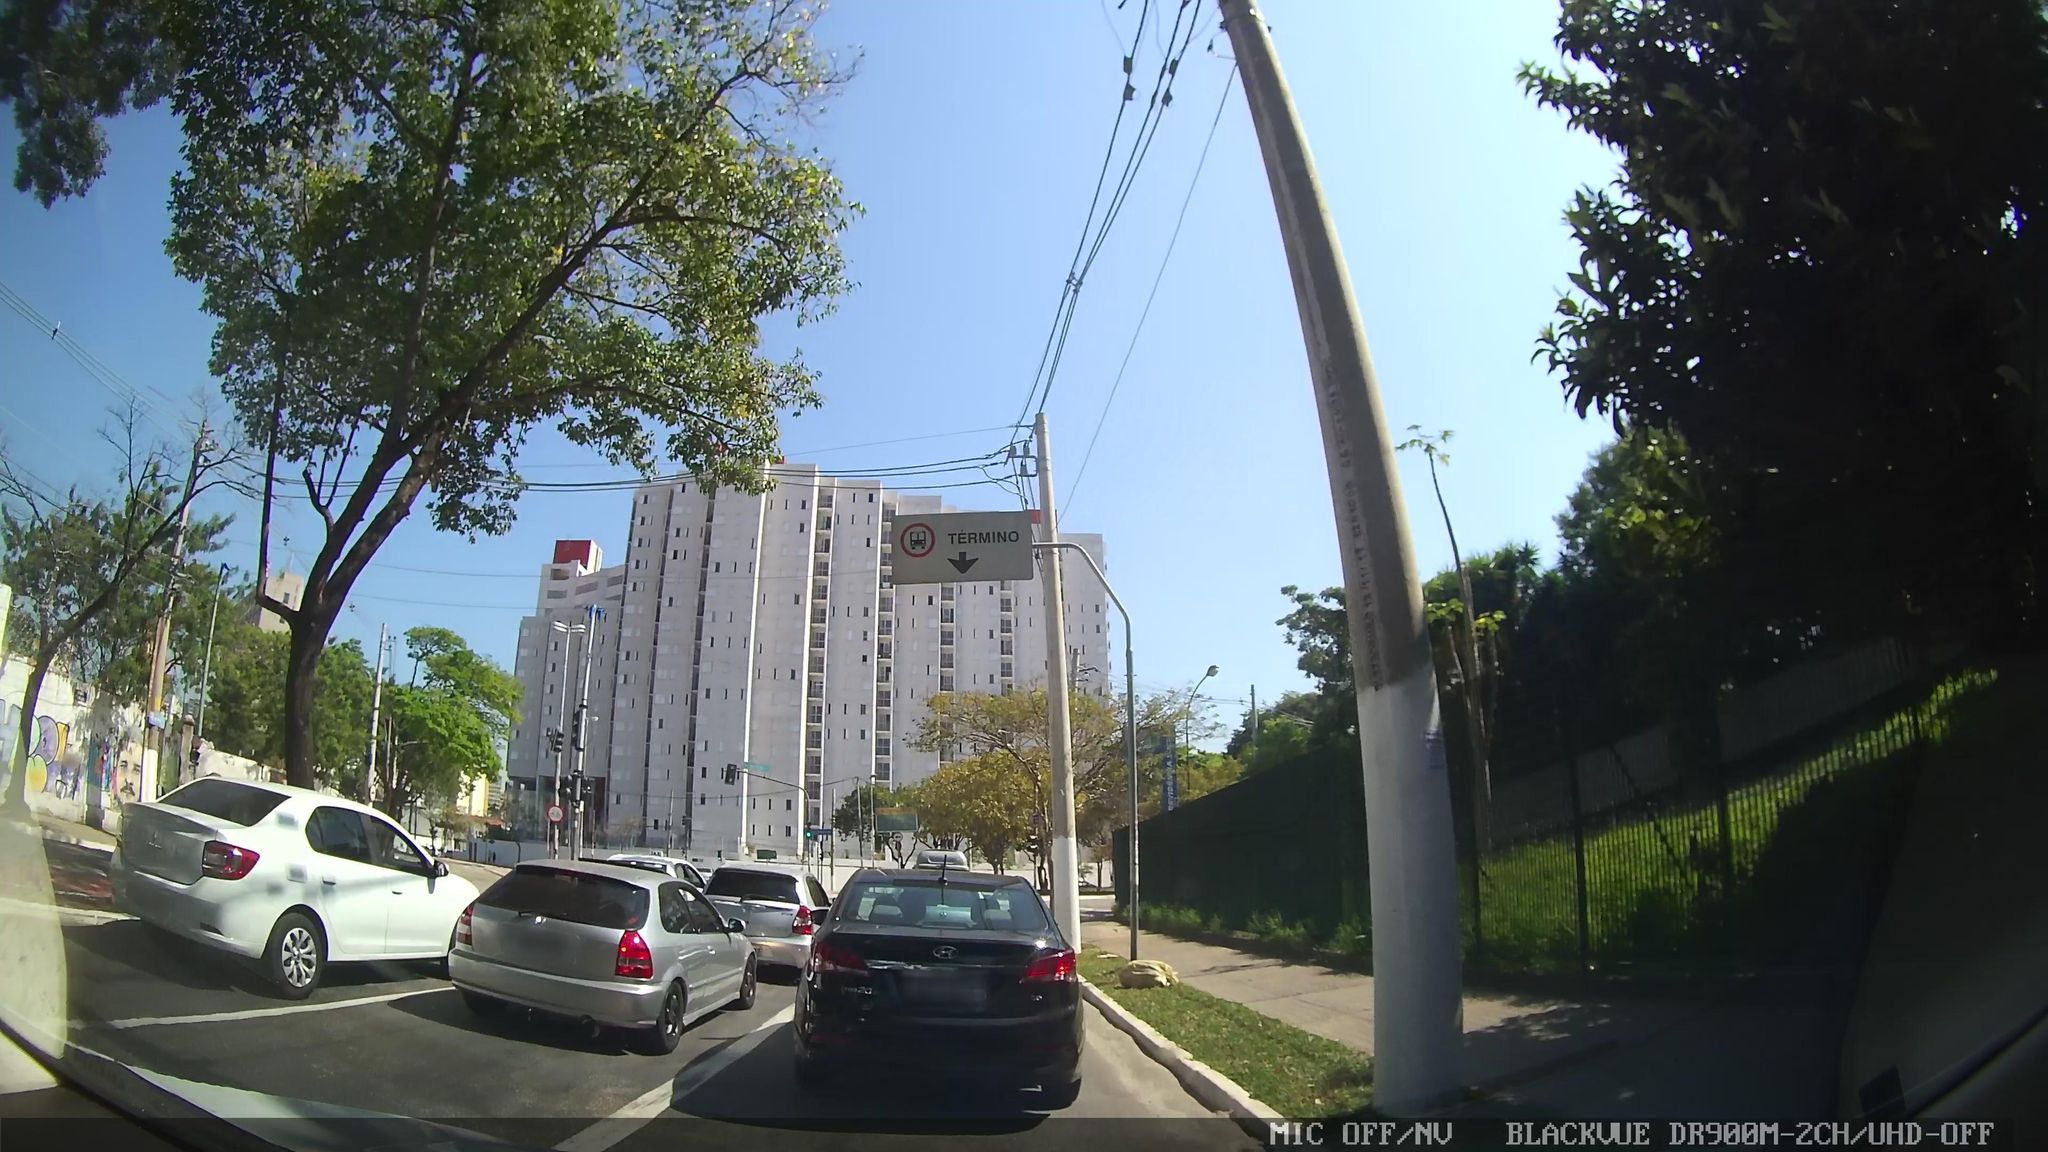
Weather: clear
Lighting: day
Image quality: good
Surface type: driving surface
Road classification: secondary
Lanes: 3
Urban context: urban centre
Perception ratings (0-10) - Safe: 5.38, Lively: 7.55, Beautiful: 4.1, Boring: 2.85, Depressing: 4.05, Wealthy: 4.58